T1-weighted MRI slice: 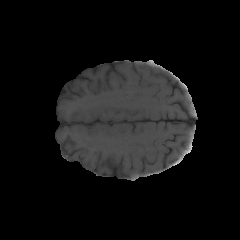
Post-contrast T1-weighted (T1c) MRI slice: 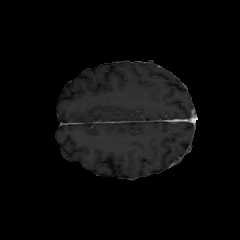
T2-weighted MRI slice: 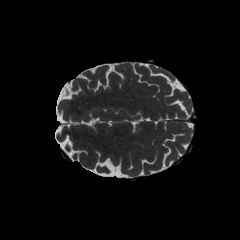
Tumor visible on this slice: no